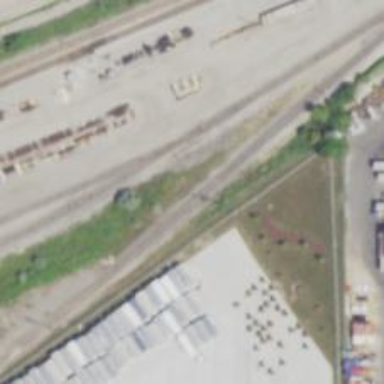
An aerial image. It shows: Abandoned railway yard.